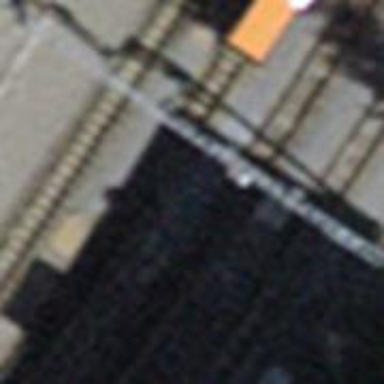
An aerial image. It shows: Railway switch.